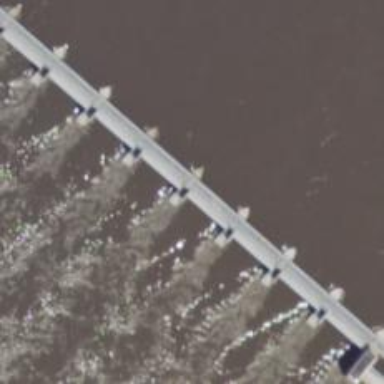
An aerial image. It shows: Weir in waterway.